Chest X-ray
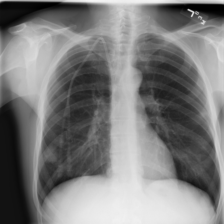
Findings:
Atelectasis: negative
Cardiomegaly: negative
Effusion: negative
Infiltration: negative
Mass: positive
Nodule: positive
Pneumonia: negative
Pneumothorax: negative
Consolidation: negative
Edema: negative
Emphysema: negative
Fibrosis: negative
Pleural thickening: negative
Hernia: negative